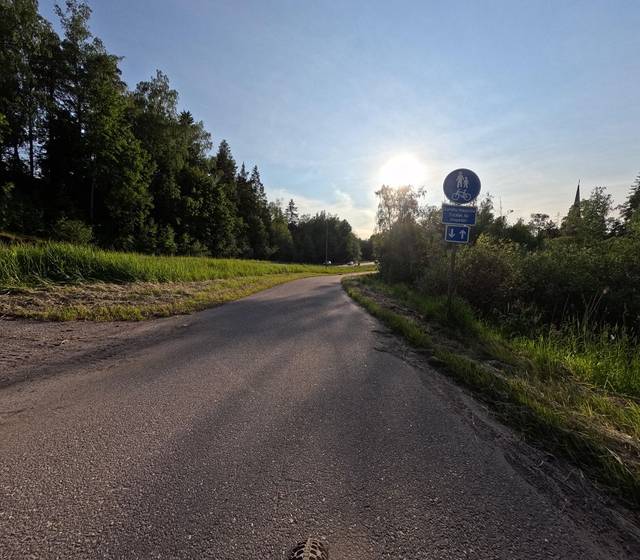
Region: Finland
Coordinates: 60.224, 24.785